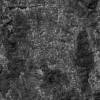
Atmospheric dust classification: not_dusty